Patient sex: M
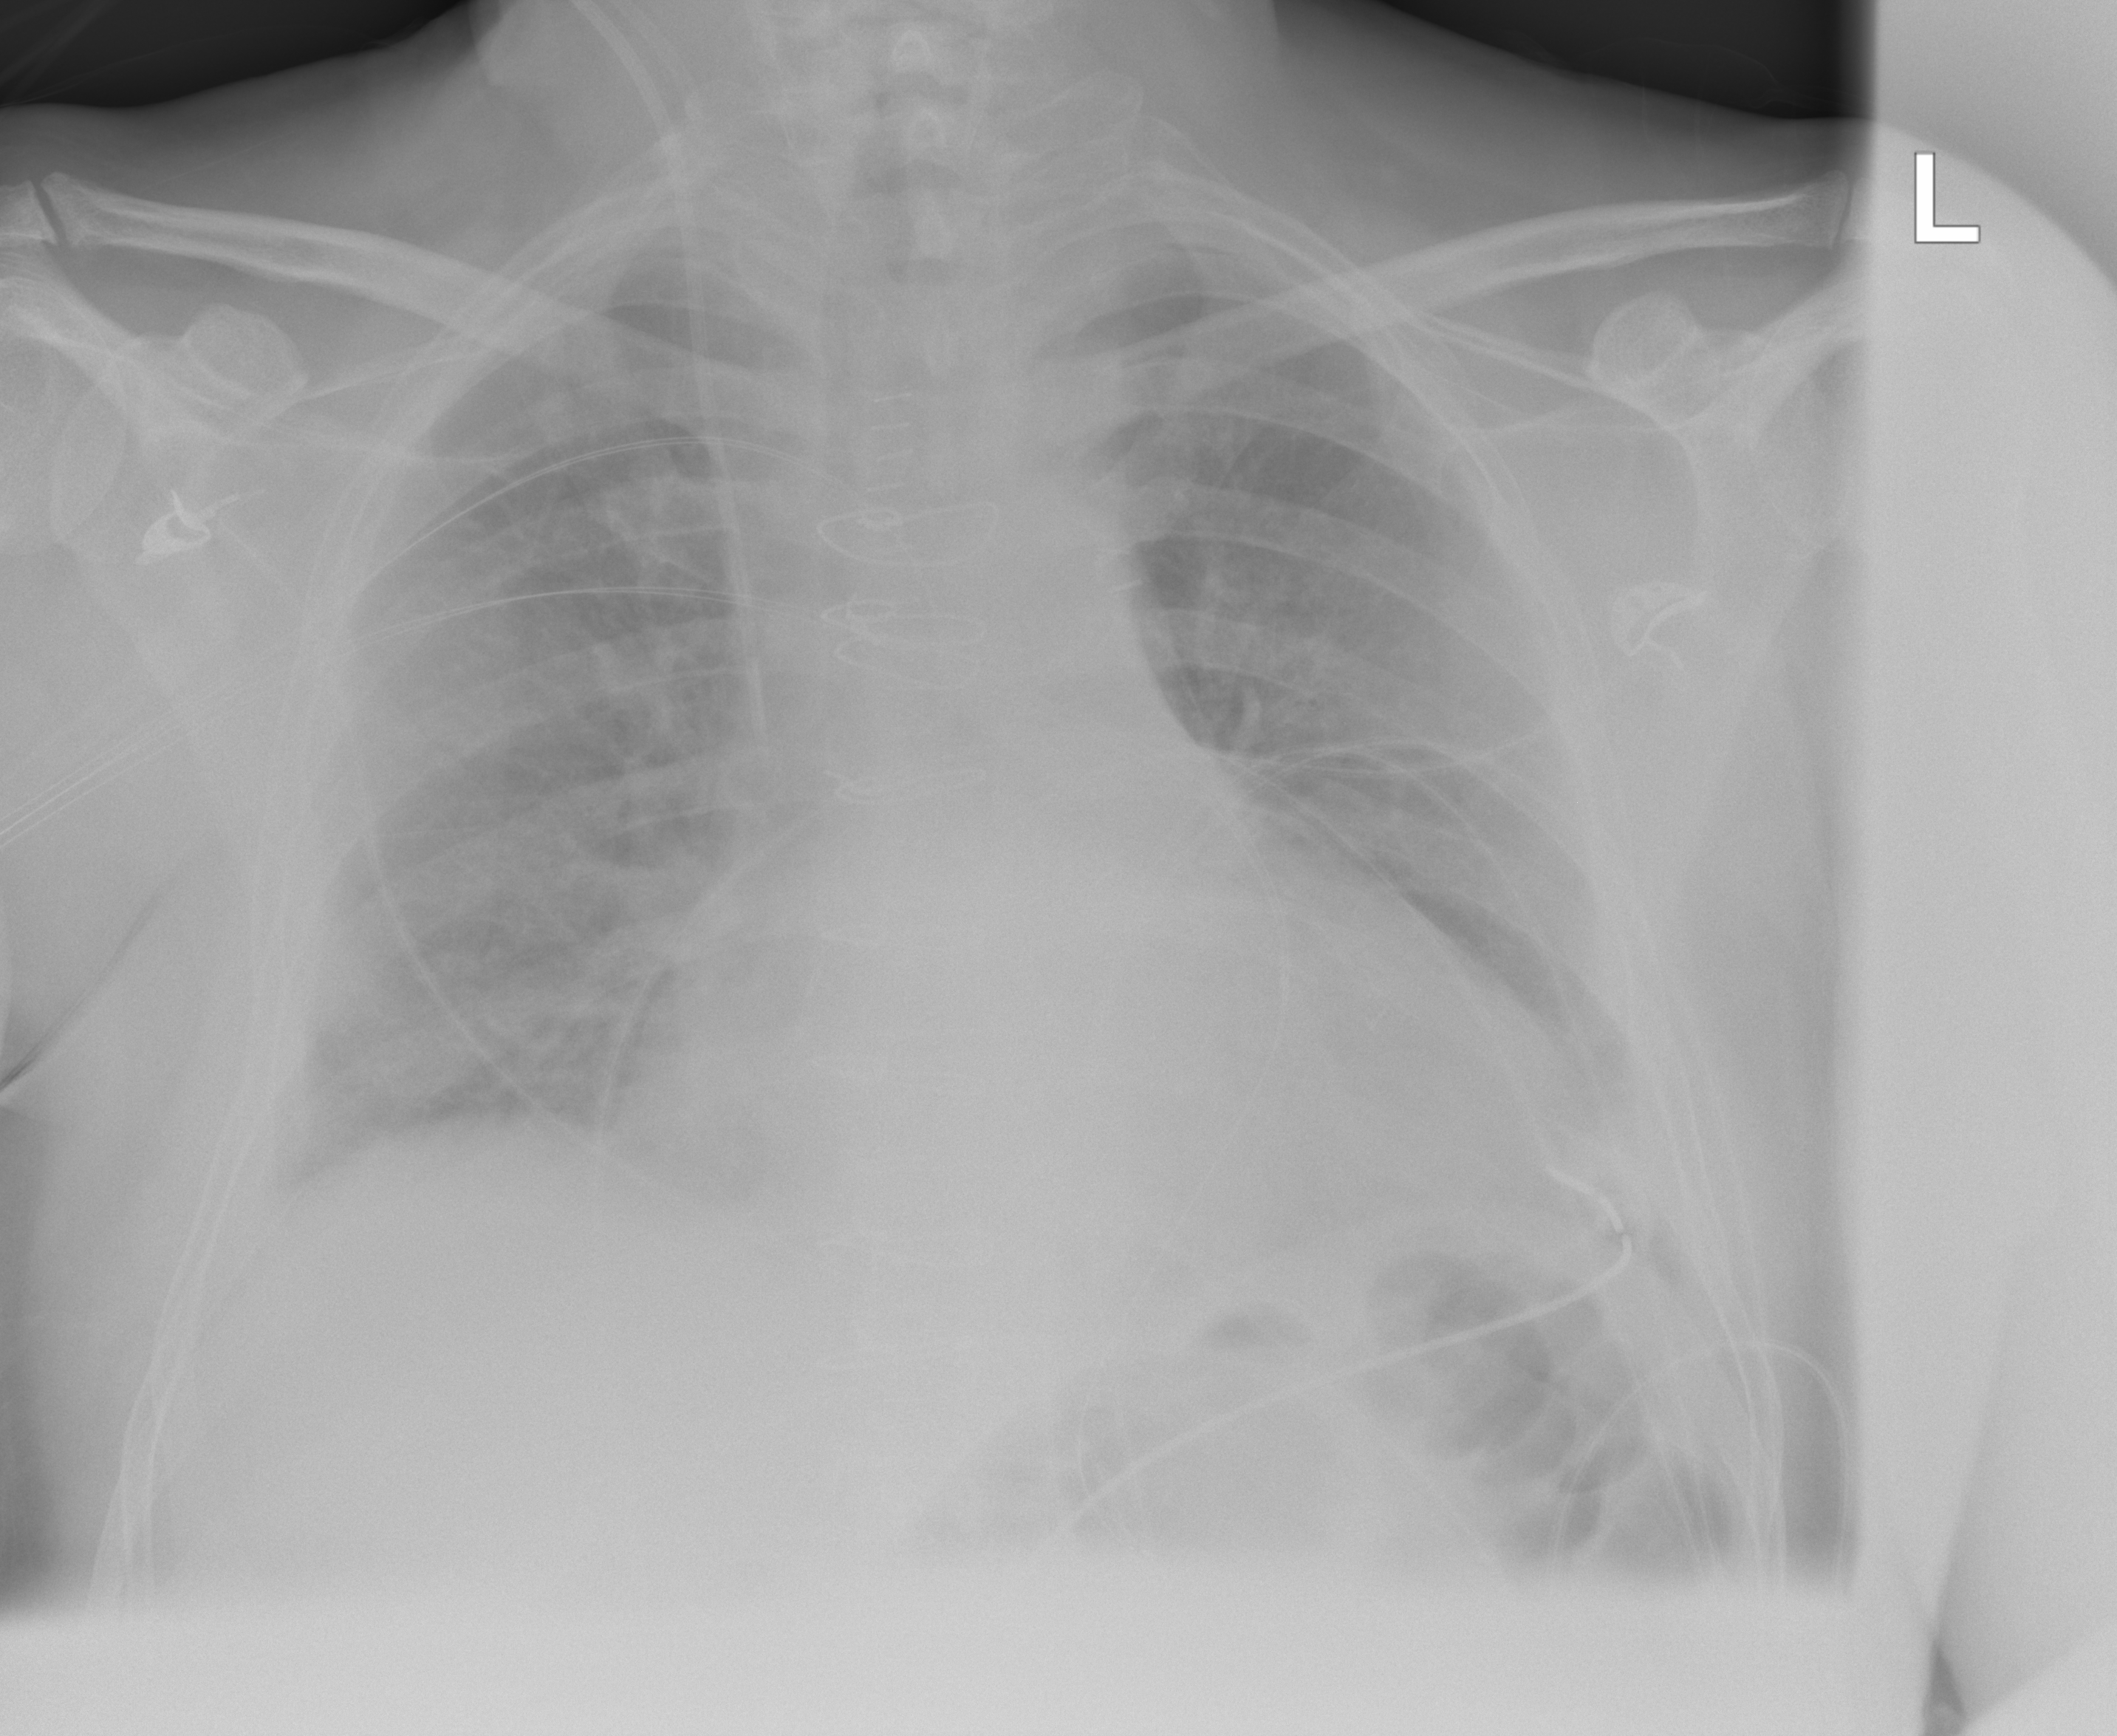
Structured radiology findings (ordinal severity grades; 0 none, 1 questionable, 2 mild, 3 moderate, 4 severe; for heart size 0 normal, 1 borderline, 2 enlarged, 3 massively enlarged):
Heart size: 1
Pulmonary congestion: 2
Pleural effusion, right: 0
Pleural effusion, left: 0
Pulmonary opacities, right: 0
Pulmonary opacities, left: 0
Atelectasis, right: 0
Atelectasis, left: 2